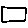
Label: square